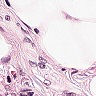
Metastatic tissue present: no